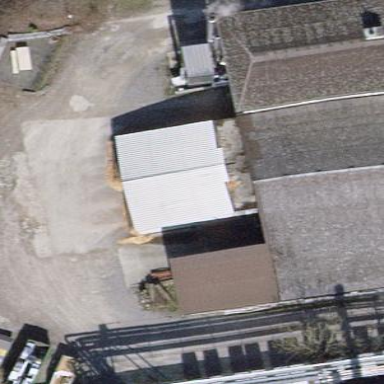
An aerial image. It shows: View of roof of building.